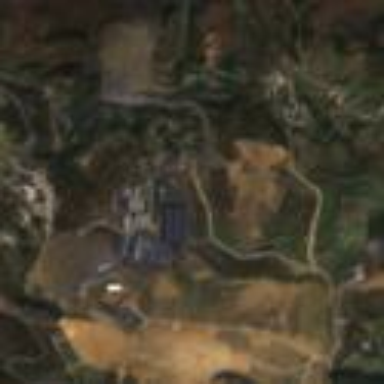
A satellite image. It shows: Quarry area.